Question: This question is a continuation of my previous question <URL>.
I have a heatmap with a dataset available. The dataset is pasted below:
'''
library(ggplot2)
library(colorspace)
bigtest <- structure(list(x = c(-8, -7, -6, -5, -4, -3, -2, -1, 0, 1, 2, 3, 4, 5, 6, 7, 8,
-8, -7, -6, -5, -4, -3, -2, -1, 0, 1, 2, 3, 4, 5, 6, 7, 8, -8,
-7, -6, -5, -4, -3, -2, -1, 0, 1, 2, 3, 4, 5, 6, 7, 8, -8, -7,
-6, -5, -4, -3, -2, -1, 0, 1, 2, 3, 4, 5, 6, 7, 8, -8, -7, -6,
-5, -4, -3, -2, -1, 0, 1, 2, 3, 4, 5, 6, 7, 8, -8, -7, -6, -5,
-4, -3, -2, -1, 0, 1, 2, 3, 4, 5, 6, 7, 8),
y = c(0, 0, 0, 0, 0, 0, 0, 0, 0, 0,
0, 0, 0, 0, 0, 0, 0, 1, 1, 1, 1, 1, 1, 1, 1, 1, 1, 1, 1, 1, 1,
1, 1, 1, 2, 2, 2, 2, 2, 2, 2, 2, 2, 2, 2, 2, 2, 2, 2, 2, 2, 3,
3, 3, 3, 3, 3, 3, 3, 3, 3, 3, 3, 3, 3, 3, 3, 3, 4, 4, 4, 4, 4,
4, 4, 4, 4, 4, 4, 4, 4, 4, 4, 4, 4, 5, 5, 5, 5, 5, 5, 5, 5, 5,
5, 5, 5, 5, 5, 5, 5, 5),
z = c(1281.35043, 576.76381, 403.46607,
363.28815, 363.13356, 335.04997, 246.93314, 191.56371, 165.35087,
165.35087, 136.33712, 83.91203, <PHONE>, 56.91087, 56.91089,
54.16559, 54.18172, 1841.60838, 1098.66304, 424.80686, 363.52776,
363.13355, 335.04998, 246.93314, 191.69473, 165.35087, 165.35087,
136.33712, 83.91204, 107.57729, 56.91087, 56.91088, 54.16421,
54.16794, 2012.52217, <PHONE>, 446.79023, 363.31379, 363.13356,
335.04997, 246.93314, <PHONE>, 165.35087, 165.35087, 136.33712,
83.91202, 107.57731, 56.91088, 56.91088, 54.1642, 54.16559, 2077.10354,
1217.43403, 450.18301, 363.44225, 363.13357, 363.13363, 253.99753,
218.43223, 165.35087, 165.35014, 136.33712, 83.91203, 107.57822,
82.87399, 56.91087, 54.1642, 54.1642, 2092.56391, 1229.49925,
451.15179, 392.30728, 363.13356, 363.13282, 264.18944, <PHONE>,
165.35087, 165.35044, 136.33712, 83.91202, 83.92709, 82.87353,
82.87406, 56.54491, 54.16421, 2206.93318, 1231.66411, 457.37767,
392.41558, 363.13357, 363.13283, 335.06272, 191.95211, 165.35087,
165.35014, 136.33712, 136.35211, 112.12755, 82.73634, 82.87353,
82.87418, 54.16421)),
row.names = c(NA, -102L),
class = c("tbl_df", "tbl", "data.frame"))
'''
I'm generating a heatmap with the following code section:
'''
ggplot(bigtest, aes(x = x, y = y)) +
geom_tile(aes(fill = z)) +
scale_fill_continuous_divergingx(palette = 'RdBu', rev = TRUE, mid = 347.48, l3 = 54, p3 = 2206, p4 = 325)
'''

What I'm expecting from the plot is for the white color to be centered at a specific value and for the other gradients to diverge based on above or below that value. However, by working with the different parameters, it seems I don't fully understand what the parameters 'l3', 'p3', and 'p4' are referring to. When I was reviewing the <URL> for this function it suggested that the parameters to customize the scale is from 'divergingx_hcl' function within the colorspace package.
When reviewing the 'divergingx_hcl' <URL> would be greatly appreciated.
<URL>
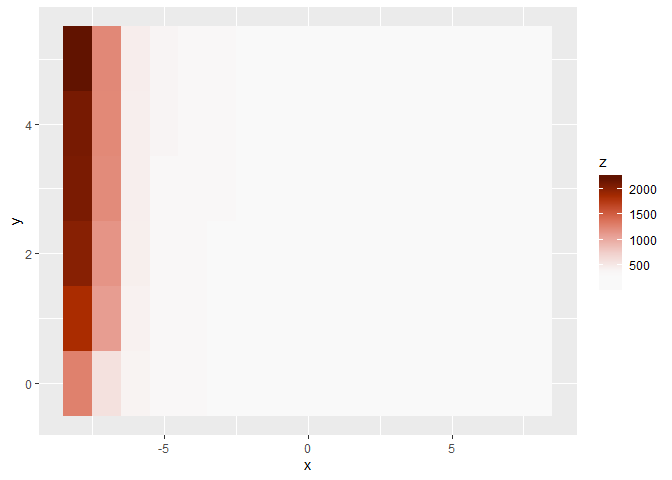
Answer: First, all colors are specified as HCL (hue, chroma, luminance), which correspond to the type of the color (red, green blue, etc.), how colorful a color is (low chroma is gray, high chroma is very colorful), and how light a color is (high luminance is white, low luminance is black).
The parameter 'l3' indicates the luminance component of the color at one end of the color scale. ('l1' is the luminance at the other end, and 'l2' is the luminance in the middle.) Luminance goes from 0 to 100. So, if you want the color at the end to be darker, set luminance to a lower value. The parameters 'p3' and 'p4' are exponents that govern how quickly the colors transition from the midpoint to the endpoint. In general, values closer to 0 mean quicker transitions, and values greater than 1 mean slower transitions. It's unlikely you'll ever want 'p3' or 'p4' values greater than 10.
To get the default parameters for a palette, you can use the 'divergingx_palettes()' command:
'''
library(colorspace)
divergingx_palettes('RdBu')
#> HCL palette
#> Name: RdBu
#> Type: Diverging (flexible)
#> Parameter ranges:
#> h1 h2 h3 c1 c2 c3 l1 l2 l3 p1
#> 20 NA 230 60 0 50 20 98 15 1.4
'''
<URL>
This shows you that the color at the end point specified by 'l3' is already quite dark. Changing 'l3' from 15 to 0 will make it a bit darker but not by much. Further, 'p2', 'p3', and 'p4' are not specified, which means they're all taken from 'p1', and hence are 1.4. Thus, color interpolation is somewhat slower than linear.
With this knowledge, the following examples should make sense. To learn more about this, I recommend reading the various articles on the colorspace website: <URL>
First the data:
'''
library(ggplot2)
library(colorspace)
bigtest <- structure(list(x = c(-8, -7, -6, -5, -4, -3, -2, -1, 0, 1, 2, 3, 4, 5, 6, 7, 8,
-8, -7, -6, -5, -4, -3, -2, -1, 0, 1, 2, 3, 4, 5, 6, 7, 8, -8,
-7, -6, -5, -4, -3, -2, -1, 0, 1, 2, 3, 4, 5, 6, 7, 8, -8, -7,
-6, -5, -4, -3, -2, -1, 0, 1, 2, 3, 4, 5, 6, 7, 8, -8, -7, -6,
-5, -4, -3, -2, -1, 0, 1, 2, 3, 4, 5, 6, 7, 8, -8, -7, -6, -5,
-4, -3, -2, -1, 0, 1, 2, 3, 4, 5, 6, 7, 8),
y = c(0, 0, 0, 0, 0, 0, 0, 0, 0, 0,
0, 0, 0, 0, 0, 0, 0, 1, 1, 1, 1, 1, 1, 1, 1, 1, 1, 1, 1, 1, 1,
1, 1, 1, 2, 2, 2, 2, 2, 2, 2, 2, 2, 2, 2, 2, 2, 2, 2, 2, 2, 3,
3, 3, 3, 3, 3, 3, 3, 3, 3, 3, 3, 3, 3, 3, 3, 3, 4, 4, 4, 4, 4,
4, 4, 4, 4, 4, 4, 4, 4, 4, 4, 4, 4, 5, 5, 5, 5, 5, 5, 5, 5, 5,
5, 5, 5, 5, 5, 5, 5, 5),
z = c(1281.35043, 576.76381, 403.46607,
363.28815, 363.13356, 335.04997, 246.93314, 191.56371, 165.35087,
165.35087, 136.33712, 83.91203, <PHONE>, 56.91087, 56.91089,
54.16559, 54.18172, 1841.60838, 1098.66304, 424.80686, 363.52776,
363.13355, 335.04998, 246.93314, 191.69473, 165.35087, 165.35087,
136.33712, 83.91204, 107.57729, 56.91087, 56.91088, 54.16421,
54.16794, 2012.52217, <PHONE>, 446.79023, 363.31379, 363.13356,
335.04997, 246.93314, <PHONE>, 165.35087, 165.35087, 136.33712,
83.91202, 107.57731, 56.91088, 56.91088, 54.1642, 54.16559, 2077.10354,
1217.43403, 450.18301, 363.44225, 363.13357, 363.13363, 253.99753,
218.43223, 165.35087, 165.35014, 136.33712, 83.91203, 107.57822,
82.87399, 56.91087, 54.1642, 54.1642, 2092.56391, 1229.49925,
451.15179, 392.30728, 363.13356, 363.13282, 264.18944, <PHONE>,
165.35087, 165.35044, 136.33712, 83.91202, 83.92709, 82.87353,
82.87406, 56.54491, 54.16421, 2206.93318, 1231.66411, 457.37767,
392.41558, 363.13357, 363.13283, 335.06272, 191.95211, 165.35087,
165.35014, 136.33712, 136.35211, 112.12755, 82.73634, 82.87353,
82.87418, 54.16421)),
row.names = c(NA, -102L),
class = c("tbl_df", "tbl", "data.frame"))
'''
Now the plots:
'''
ggplot(bigtest, aes(x = x, y = y)) +
geom_tile(aes(fill = z)) +
scale_fill_continuous_divergingx(
palette = 'RdBu', rev = TRUE,
mid = 347.48
)
'''

'''
ggplot(bigtest, aes(x = x, y = y)) +
geom_tile(aes(fill = z)) +
scale_fill_continuous_divergingx(
palette = 'RdBu', rev = TRUE,
mid = 347.48,
p3 = .2,
p4 = .2
)
'''

'''
ggplot(bigtest, aes(x = x, y = y)) +
geom_tile(aes(fill = z)) +
scale_fill_continuous_divergingx(
palette = 'RdBu', rev = TRUE,
mid = 347.48,
l3 = 0,
p3 = .2,
p4 = .2
)
'''

<URL>